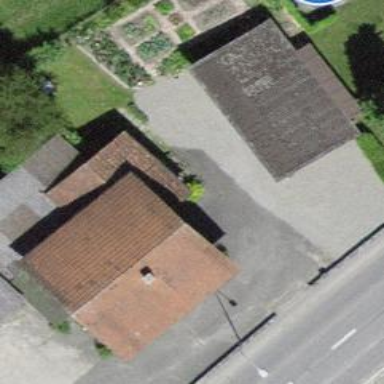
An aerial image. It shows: Shed.